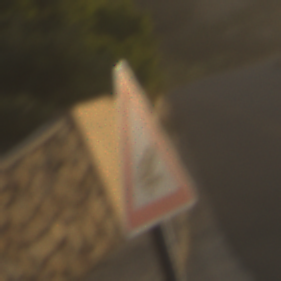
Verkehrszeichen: AmphibienwanderungLinks
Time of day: SunriseSunset
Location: Outdoor (Nature)
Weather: PartlyCloudy
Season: NotSpecified
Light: Natural